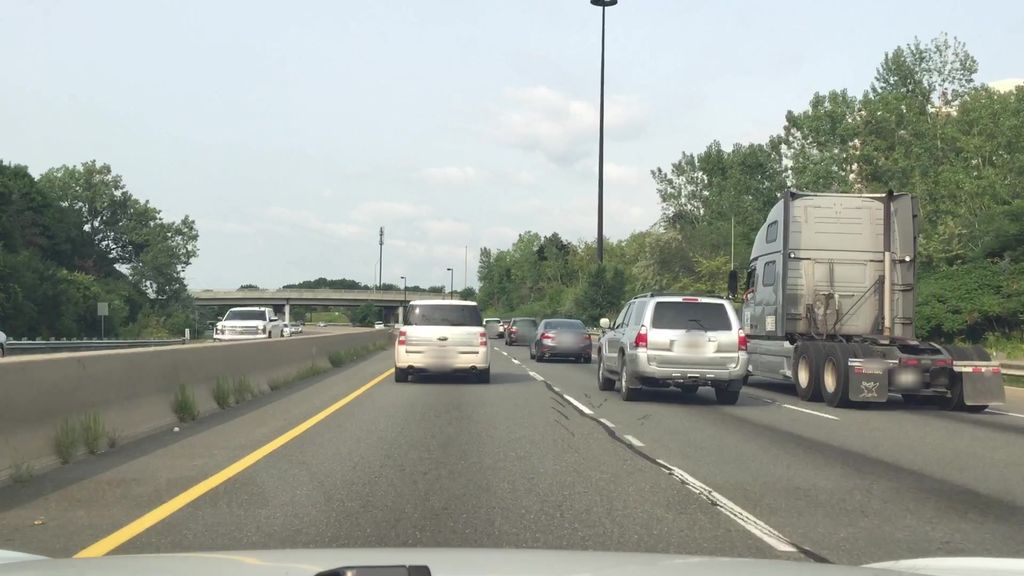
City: toronto